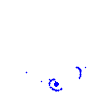
Particle: pion